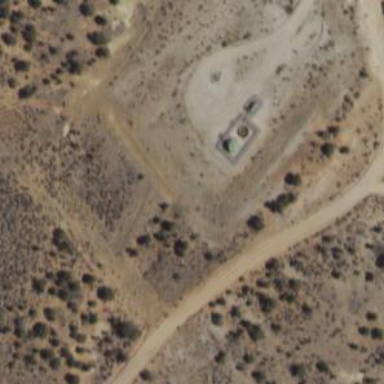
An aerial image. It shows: Storage tank that is man-made.